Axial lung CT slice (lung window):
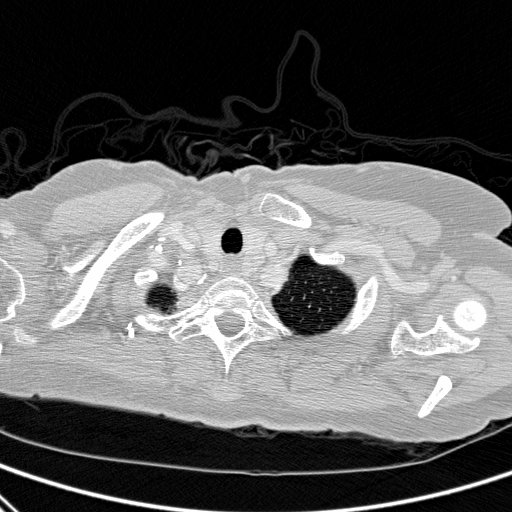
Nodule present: no